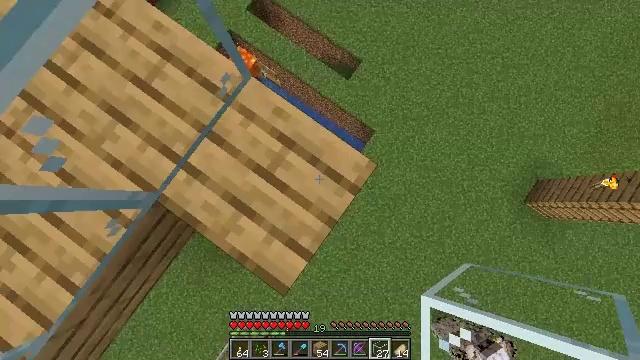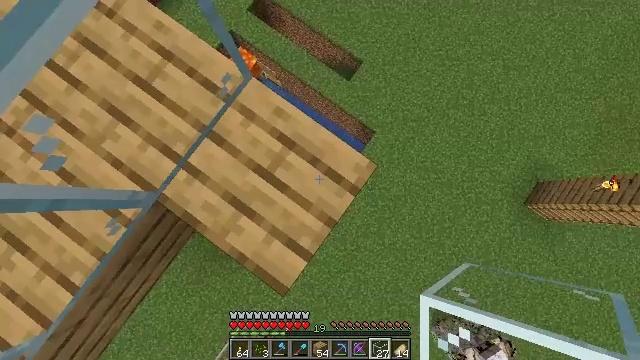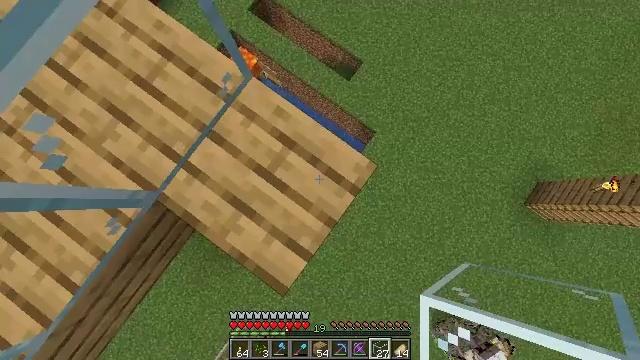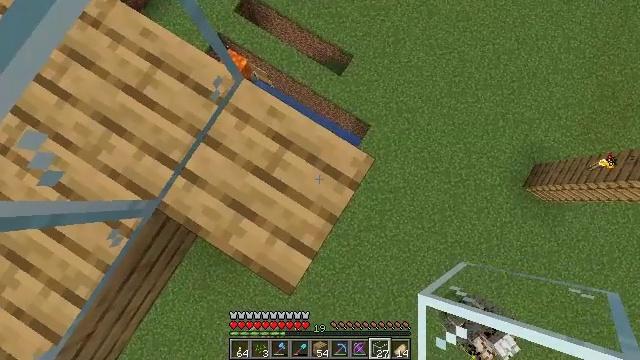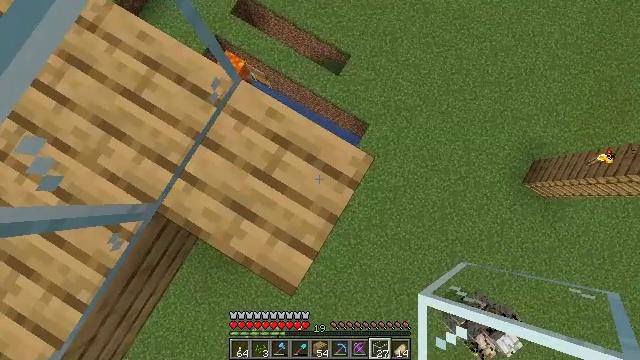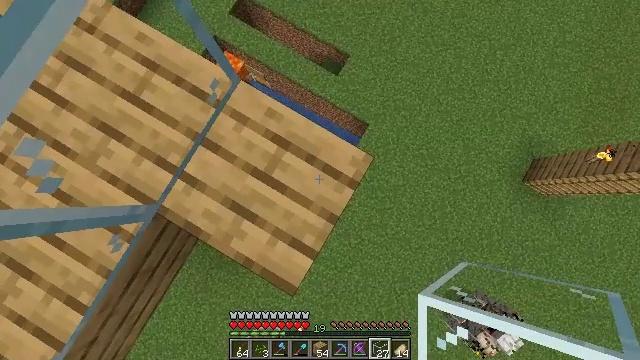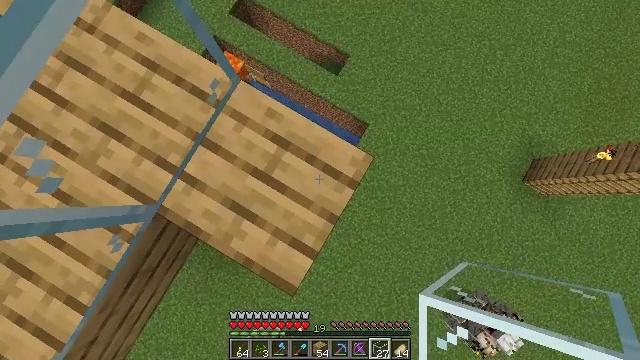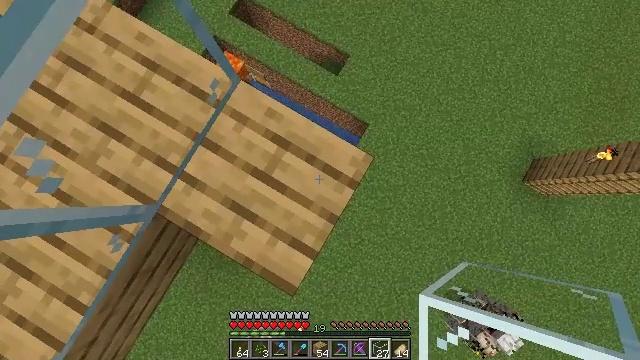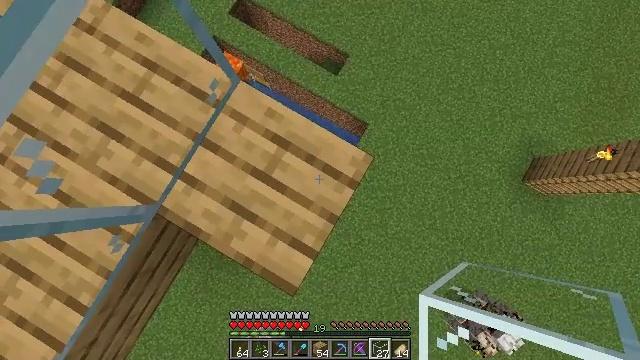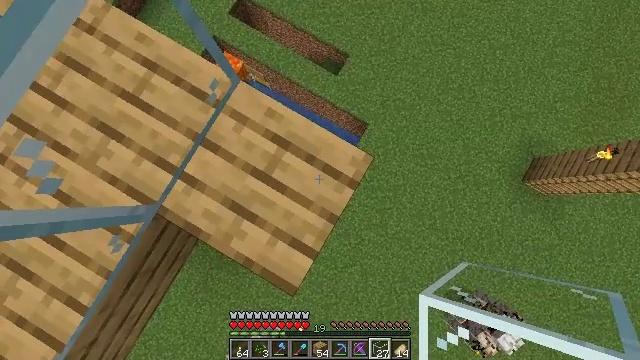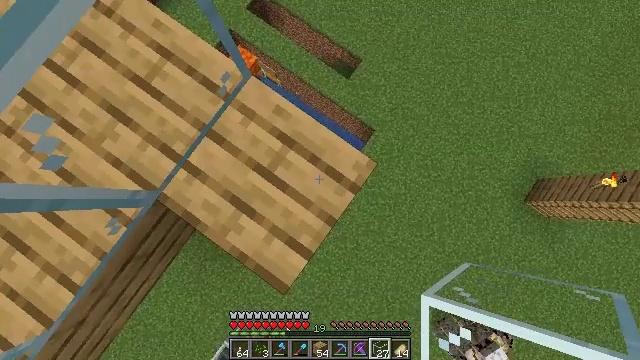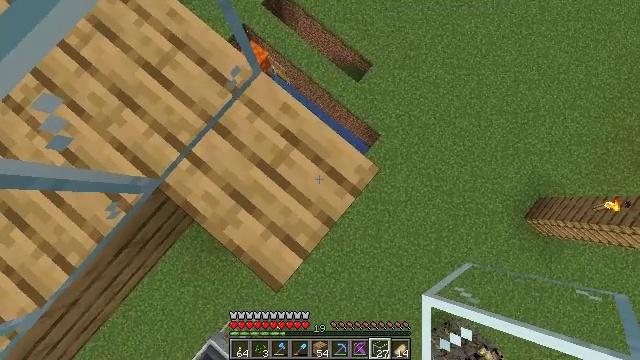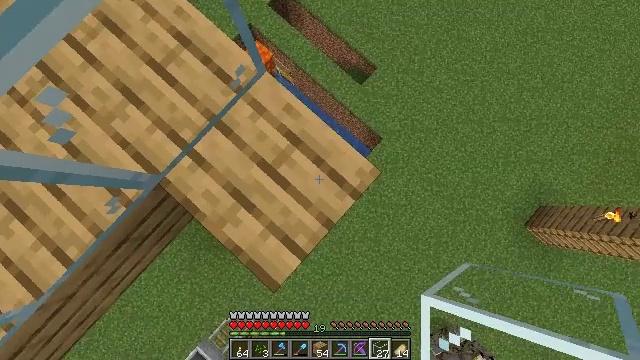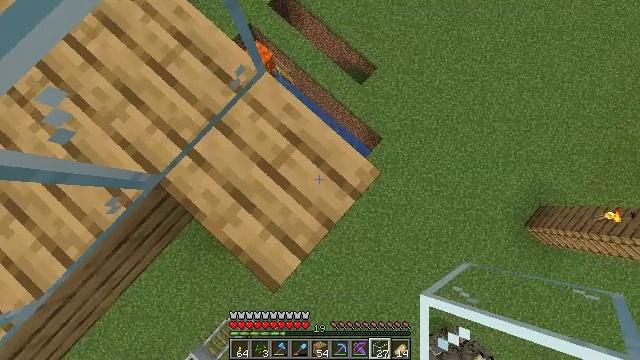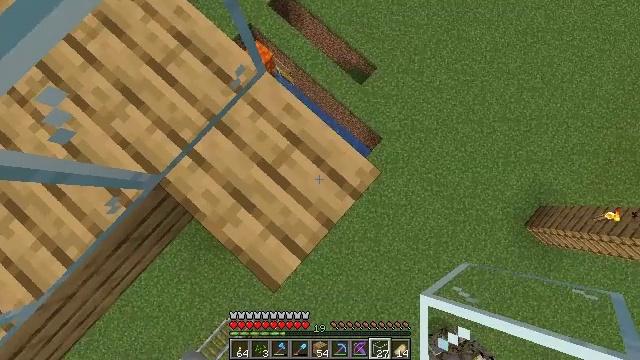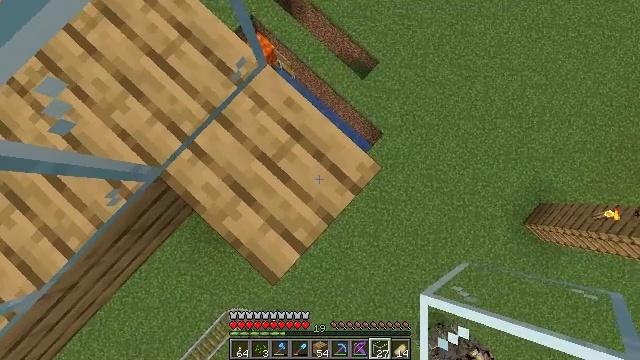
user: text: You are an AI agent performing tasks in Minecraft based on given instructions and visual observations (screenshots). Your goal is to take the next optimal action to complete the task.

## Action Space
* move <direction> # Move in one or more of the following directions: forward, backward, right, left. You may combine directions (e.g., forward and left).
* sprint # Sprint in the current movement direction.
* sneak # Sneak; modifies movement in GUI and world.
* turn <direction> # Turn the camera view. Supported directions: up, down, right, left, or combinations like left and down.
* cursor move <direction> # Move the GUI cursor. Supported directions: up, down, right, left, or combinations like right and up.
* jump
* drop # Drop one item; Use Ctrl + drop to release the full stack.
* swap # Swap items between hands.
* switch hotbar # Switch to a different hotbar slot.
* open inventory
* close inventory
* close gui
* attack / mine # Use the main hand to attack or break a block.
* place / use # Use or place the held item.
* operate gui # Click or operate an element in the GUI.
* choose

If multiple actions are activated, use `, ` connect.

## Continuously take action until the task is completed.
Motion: motion action
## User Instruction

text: Collect the oak planks from the structure.
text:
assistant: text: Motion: no_op
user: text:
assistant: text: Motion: no_op
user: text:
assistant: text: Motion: turn right
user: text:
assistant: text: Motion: turn right
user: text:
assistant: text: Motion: no_op
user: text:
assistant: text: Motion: no_op
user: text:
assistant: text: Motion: no_op
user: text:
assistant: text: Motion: no_op
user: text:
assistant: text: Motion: no_op
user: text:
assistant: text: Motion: turn left
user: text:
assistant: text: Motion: turn left
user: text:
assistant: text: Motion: turn left
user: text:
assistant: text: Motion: no_op
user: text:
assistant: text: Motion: no_op
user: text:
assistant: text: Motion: turn down
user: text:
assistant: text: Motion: turn left and down
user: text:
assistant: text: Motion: turn down
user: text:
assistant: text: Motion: no_op
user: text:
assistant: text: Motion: no_op
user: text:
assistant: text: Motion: no_op
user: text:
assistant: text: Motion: no_op
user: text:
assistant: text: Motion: no_op
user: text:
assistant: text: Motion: no_op
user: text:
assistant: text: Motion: no_op
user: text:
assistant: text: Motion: no_op
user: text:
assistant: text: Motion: no_op
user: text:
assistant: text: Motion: no_op
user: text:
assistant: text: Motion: no_op
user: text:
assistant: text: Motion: no_op
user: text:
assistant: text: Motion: no_op